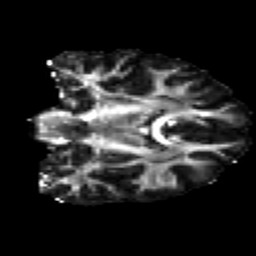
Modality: FA
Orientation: coronal
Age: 21
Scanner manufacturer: siemens
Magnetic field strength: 3 T
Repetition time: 2.2 s
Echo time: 0.084 s